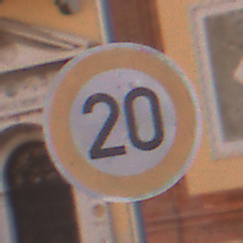
Verkehrszeichen: Geschwindigkeit20
Umgebung: Outdoor, Urban
Tageszeit: SunriseSunset
Wetter: Clear
Licht: Natural
Jahreszeit: NotSpecified
Kontrast: MediumContrast